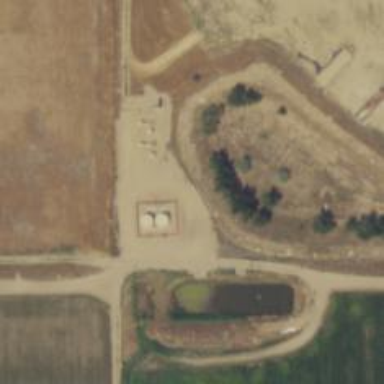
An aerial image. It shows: Storage tank that is man-made.